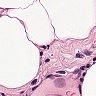
Metastatic tissue present: no